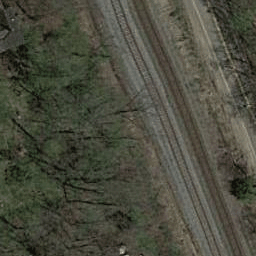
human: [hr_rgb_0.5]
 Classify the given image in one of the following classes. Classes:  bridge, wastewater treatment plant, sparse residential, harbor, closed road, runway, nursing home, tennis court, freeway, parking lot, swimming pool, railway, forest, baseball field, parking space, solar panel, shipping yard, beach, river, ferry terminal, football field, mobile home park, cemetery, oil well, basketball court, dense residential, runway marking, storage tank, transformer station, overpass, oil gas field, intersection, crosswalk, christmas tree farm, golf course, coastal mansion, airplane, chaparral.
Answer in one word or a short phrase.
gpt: railway